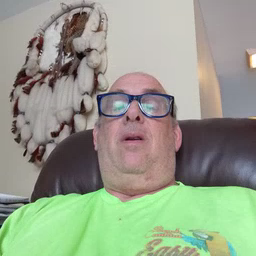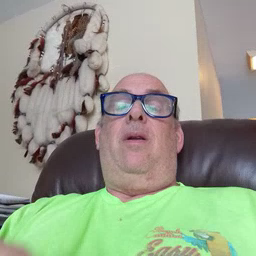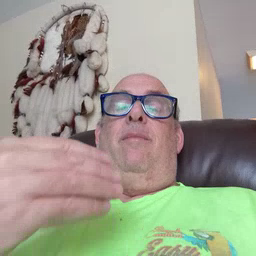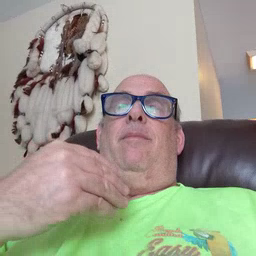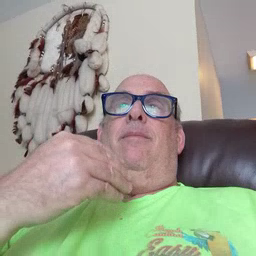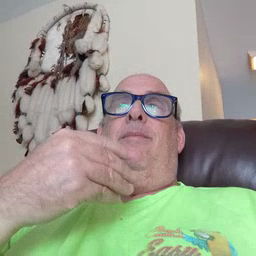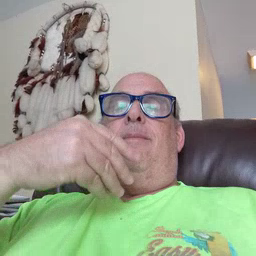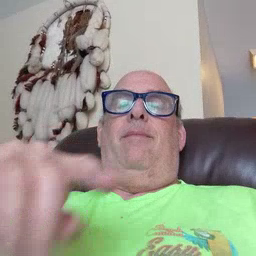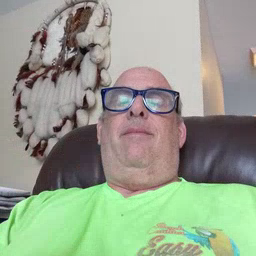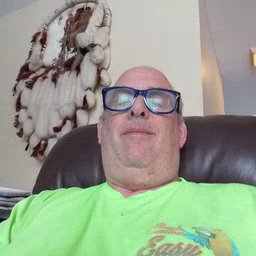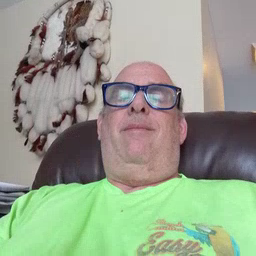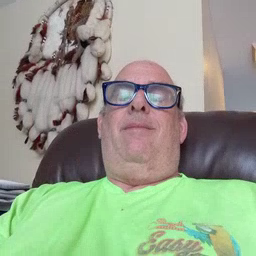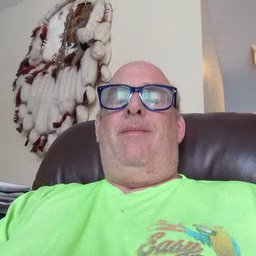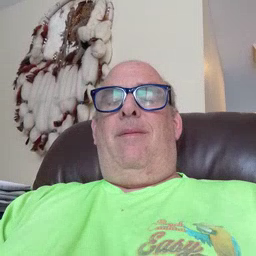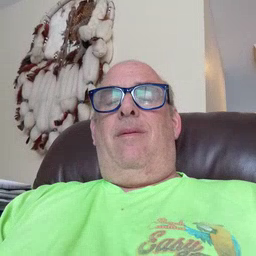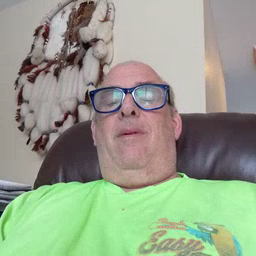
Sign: pizza